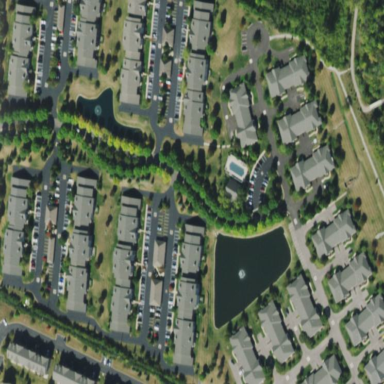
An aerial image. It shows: Residential area with apartments.